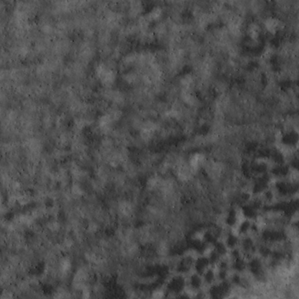
Label: non_frost